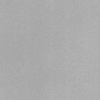
Label: dusty